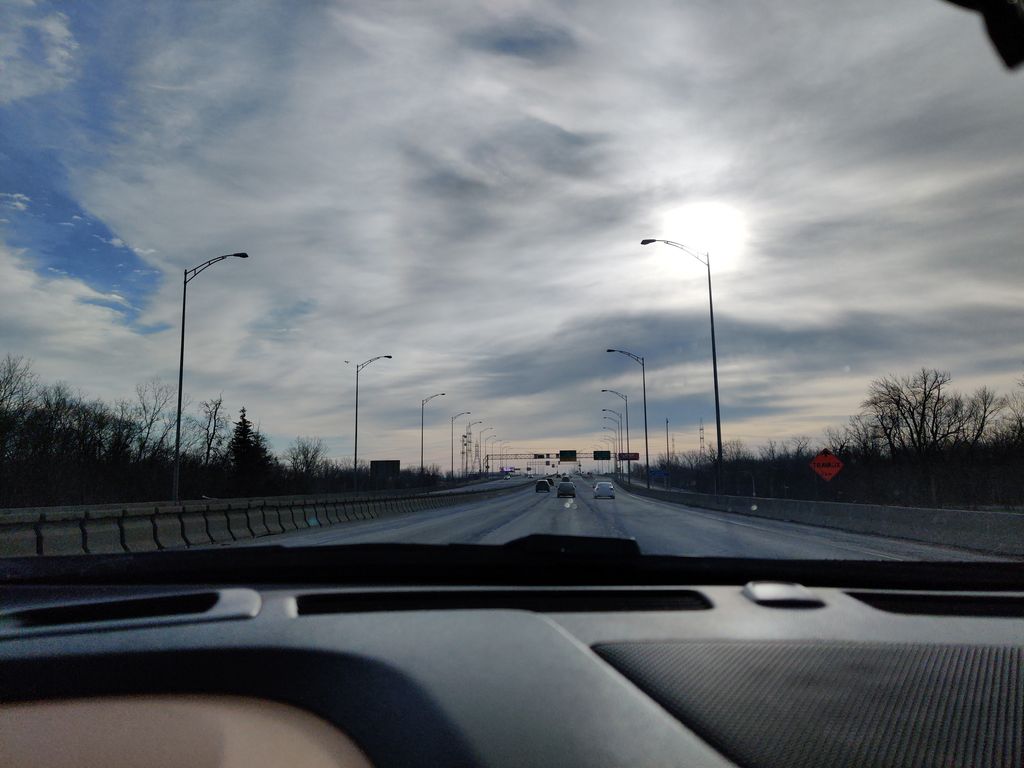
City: montreal